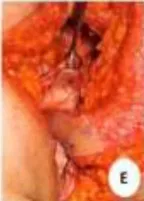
Key steps in combined posterior vaginal wall defect and perineal reconstruction post- Extralevator Abdominoperineal Excision (ELAPE) using Perineal Turnover (PTO) flap. (e) The inferior aspect of the flap is rotated inwards and the skin is sutured to the anterior vaginal wall. The thick gluteal dermis of the remaining flap is then sutured to the cut end of the pelvic wall muscles.
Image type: medical_photograph (other_medical_photograph)